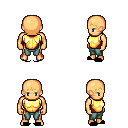
a pixel art fantasy rpg character, male body template, human, tanned skin, gold chest armor, teal pants, plain hairstyle, black slippers, four views (front, back, left, right), 2x2 character sprite sheet, small pixel art, hard edges, no anti-aliasing